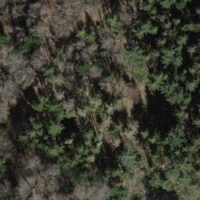
EUNIS habitat code: 44
Species observed at this site:
Lamium galeobdolon